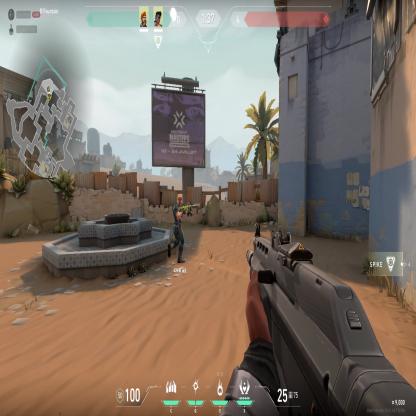
Label: teammate